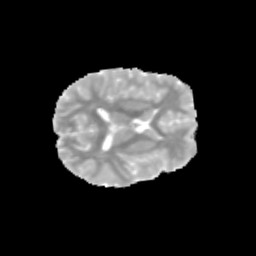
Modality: MD
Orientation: axial
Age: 10
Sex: male
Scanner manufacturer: siemens
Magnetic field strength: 3 T
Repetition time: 3.8 s
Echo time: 0.07 s